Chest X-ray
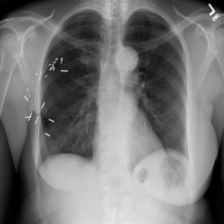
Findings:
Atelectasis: negative
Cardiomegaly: negative
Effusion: negative
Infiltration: negative
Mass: negative
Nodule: negative
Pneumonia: negative
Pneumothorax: negative
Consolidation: negative
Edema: negative
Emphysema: negative
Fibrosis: negative
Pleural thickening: negative
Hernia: negative